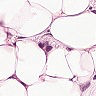
Metastatic tissue present: yes